Question: I want to find moving smallest value like excel if else condition in redshift sql.
This is my query.
'''
SELECT *,
MIN(avg_ttm) OVER (PARTITION BY ASIN ORDER BY ASIN,
CASE WHEN ageband_on_cost_acquisition_date = 'Current' THEN 1
WHEN ageband_on_cost_acquisition_date = '[31-60]' THEN 2
WHEN ageband_on_cost_acquisition_date = '[61-90]' THEN 3
WHEN ageband_on_cost_acquisition_date = '[91-120]' THEN 4
WHEN ageband_on_cost_acquisition_date = '[121-150]' THEN 5
WHEN ageband_on_cost_acquisition_date = '[151-180]' THEN 6
WHEN ageband_on_cost_acquisition_date = '[181-270]' THEN 7
WHEN ageband_on_cost_acquisition_date = '[271-360]' THEN 8
WHEN ageband_on_cost_acquisition_date = 'Over 360' THEN 9
END ROWS BETWEEN 1 PRECEDING AND CURRENT ROW) AS proposed_rate
FROM ccogs;
'''

You can get the data set link and my practiced queries in the below link
<URL>
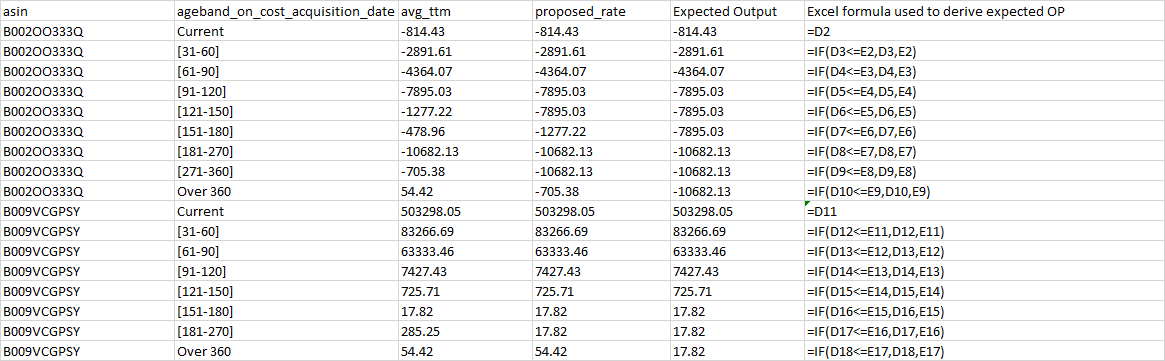
Answer: You just need to unbound the window function:
'''
select *, MIN(avg_ttm) OVER (PARTITION BY ASIN order by CASE
WHEN ageband_on_cost_acquisition_date = 'Current' THEN 1
WHEN ageband_on_cost_acquisition_date = '[31-60]' THEN 2
WHEN ageband_on_cost_acquisition_date = '[61-90]' THEN 3
WHEN ageband_on_cost_acquisition_date = '[91-120]' THEN 4
WHEN ageband_on_cost_acquisition_date = '[121-150]' THEN 5
WHEN ageband_on_cost_acquisition_date = '[151-180]' THEN 6
WHEN ageband_on_cost_acquisition_date = '[181-270]' THEN 7
WHEN ageband_on_cost_acquisition_date = '[271-360]' THEN 8
WHEN ageband_on_cost_acquisition_date = 'Over 360' THEN 9
END
rows between unbounded preceding and current row ) AS proposed_rate from ccogs;
'''
In Excel you are referencing the output of the previous row's calculation which is recursive (slow). By just finding the MIN() over all previous rows you do the same thing.
Also you don't need to have ASIM in the order by clause as it is the partition by value so it is constant within each partition.